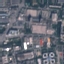
Land use / land cover class: Industrial